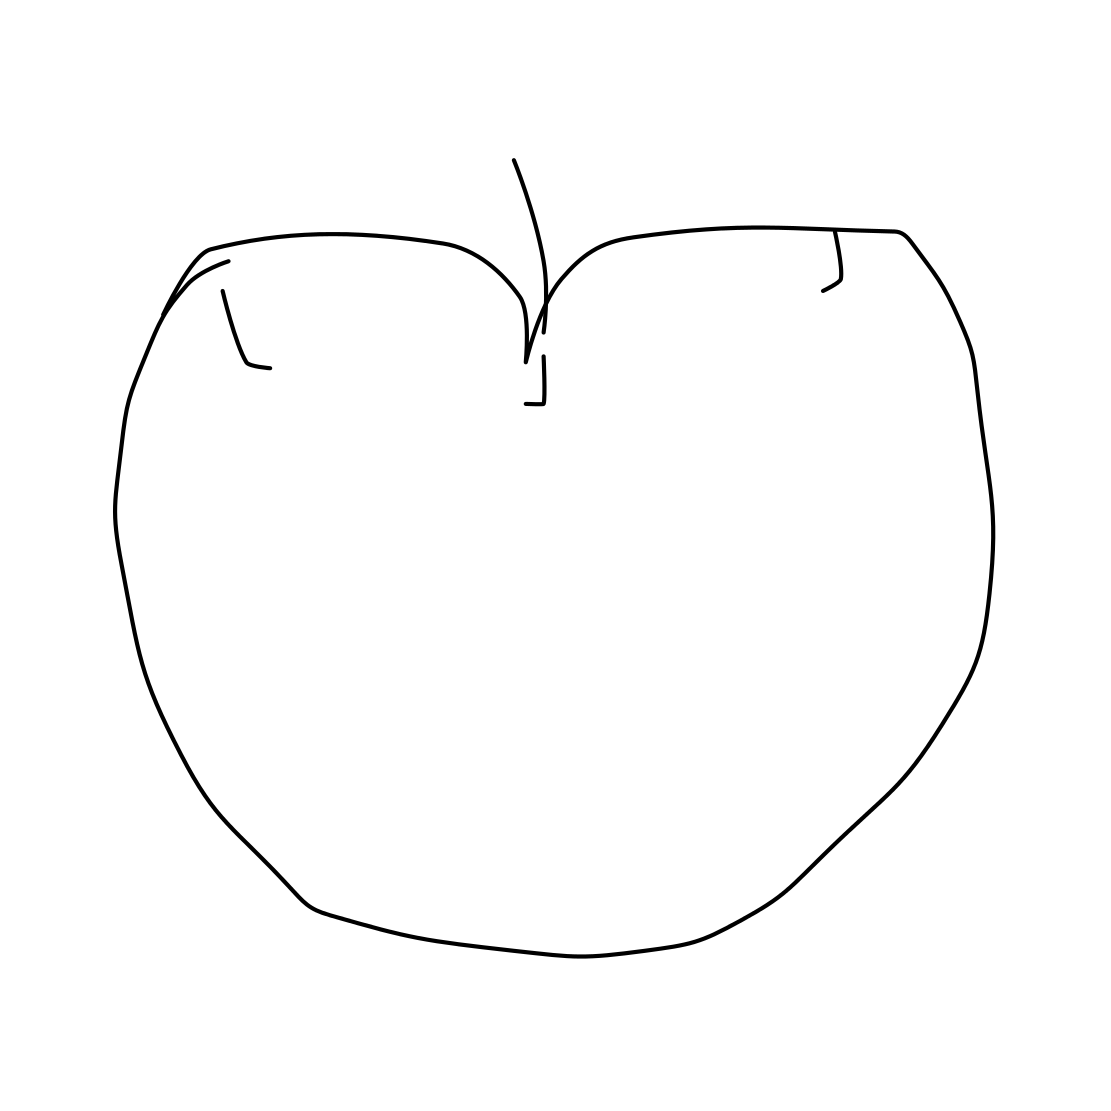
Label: tomato